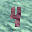
Label: 4